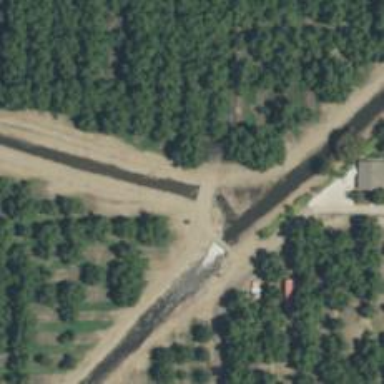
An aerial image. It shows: Culvert tunnel under canal.